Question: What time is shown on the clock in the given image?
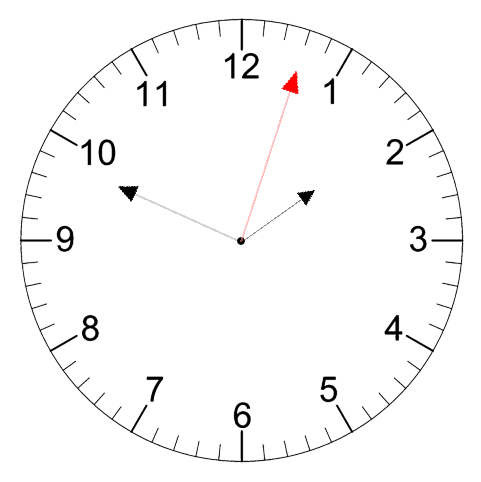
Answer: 01:49:03